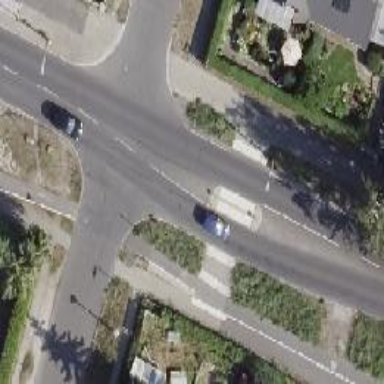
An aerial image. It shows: Uncontrolled crossing on footway with pedestrian island.